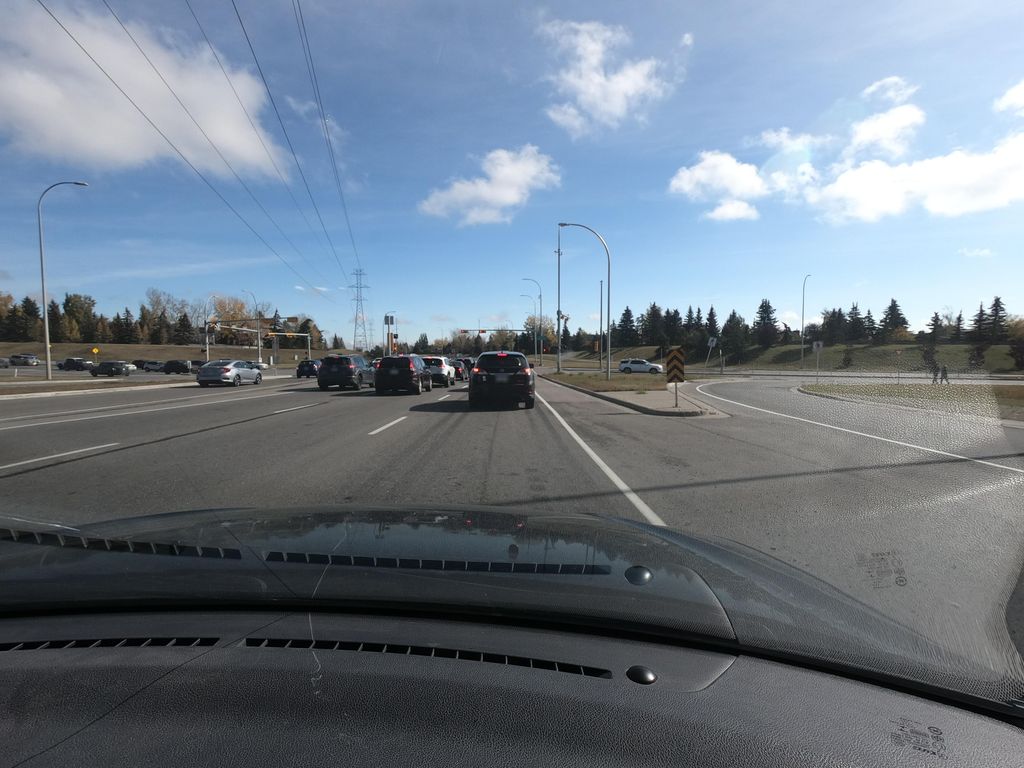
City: calgary